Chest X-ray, AP view. Patient: 55 years old, sex M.
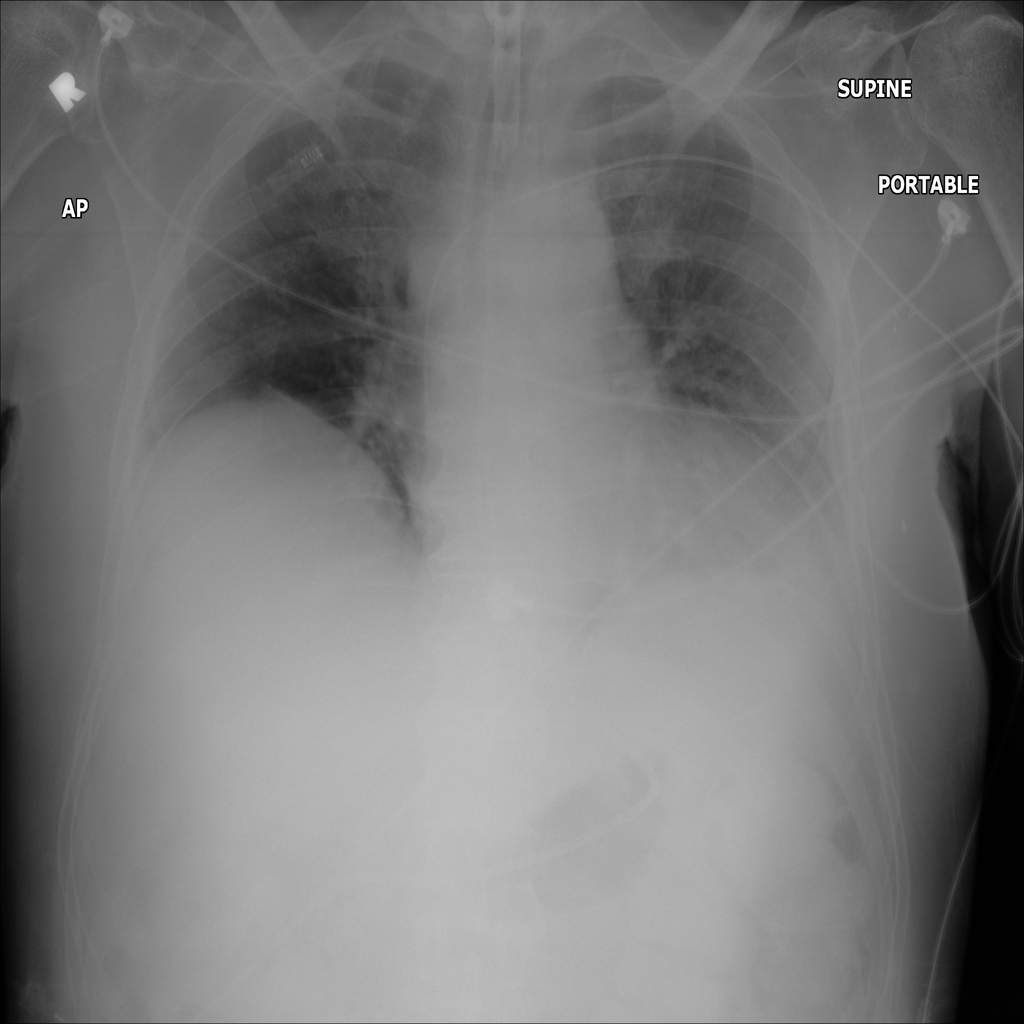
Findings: No Finding